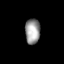
Tissue: lung
Cell type: Fibroblasts
Senescence score: 0.5421
Nuclear area (px): 373
Mean DAPI intensity: 152.504